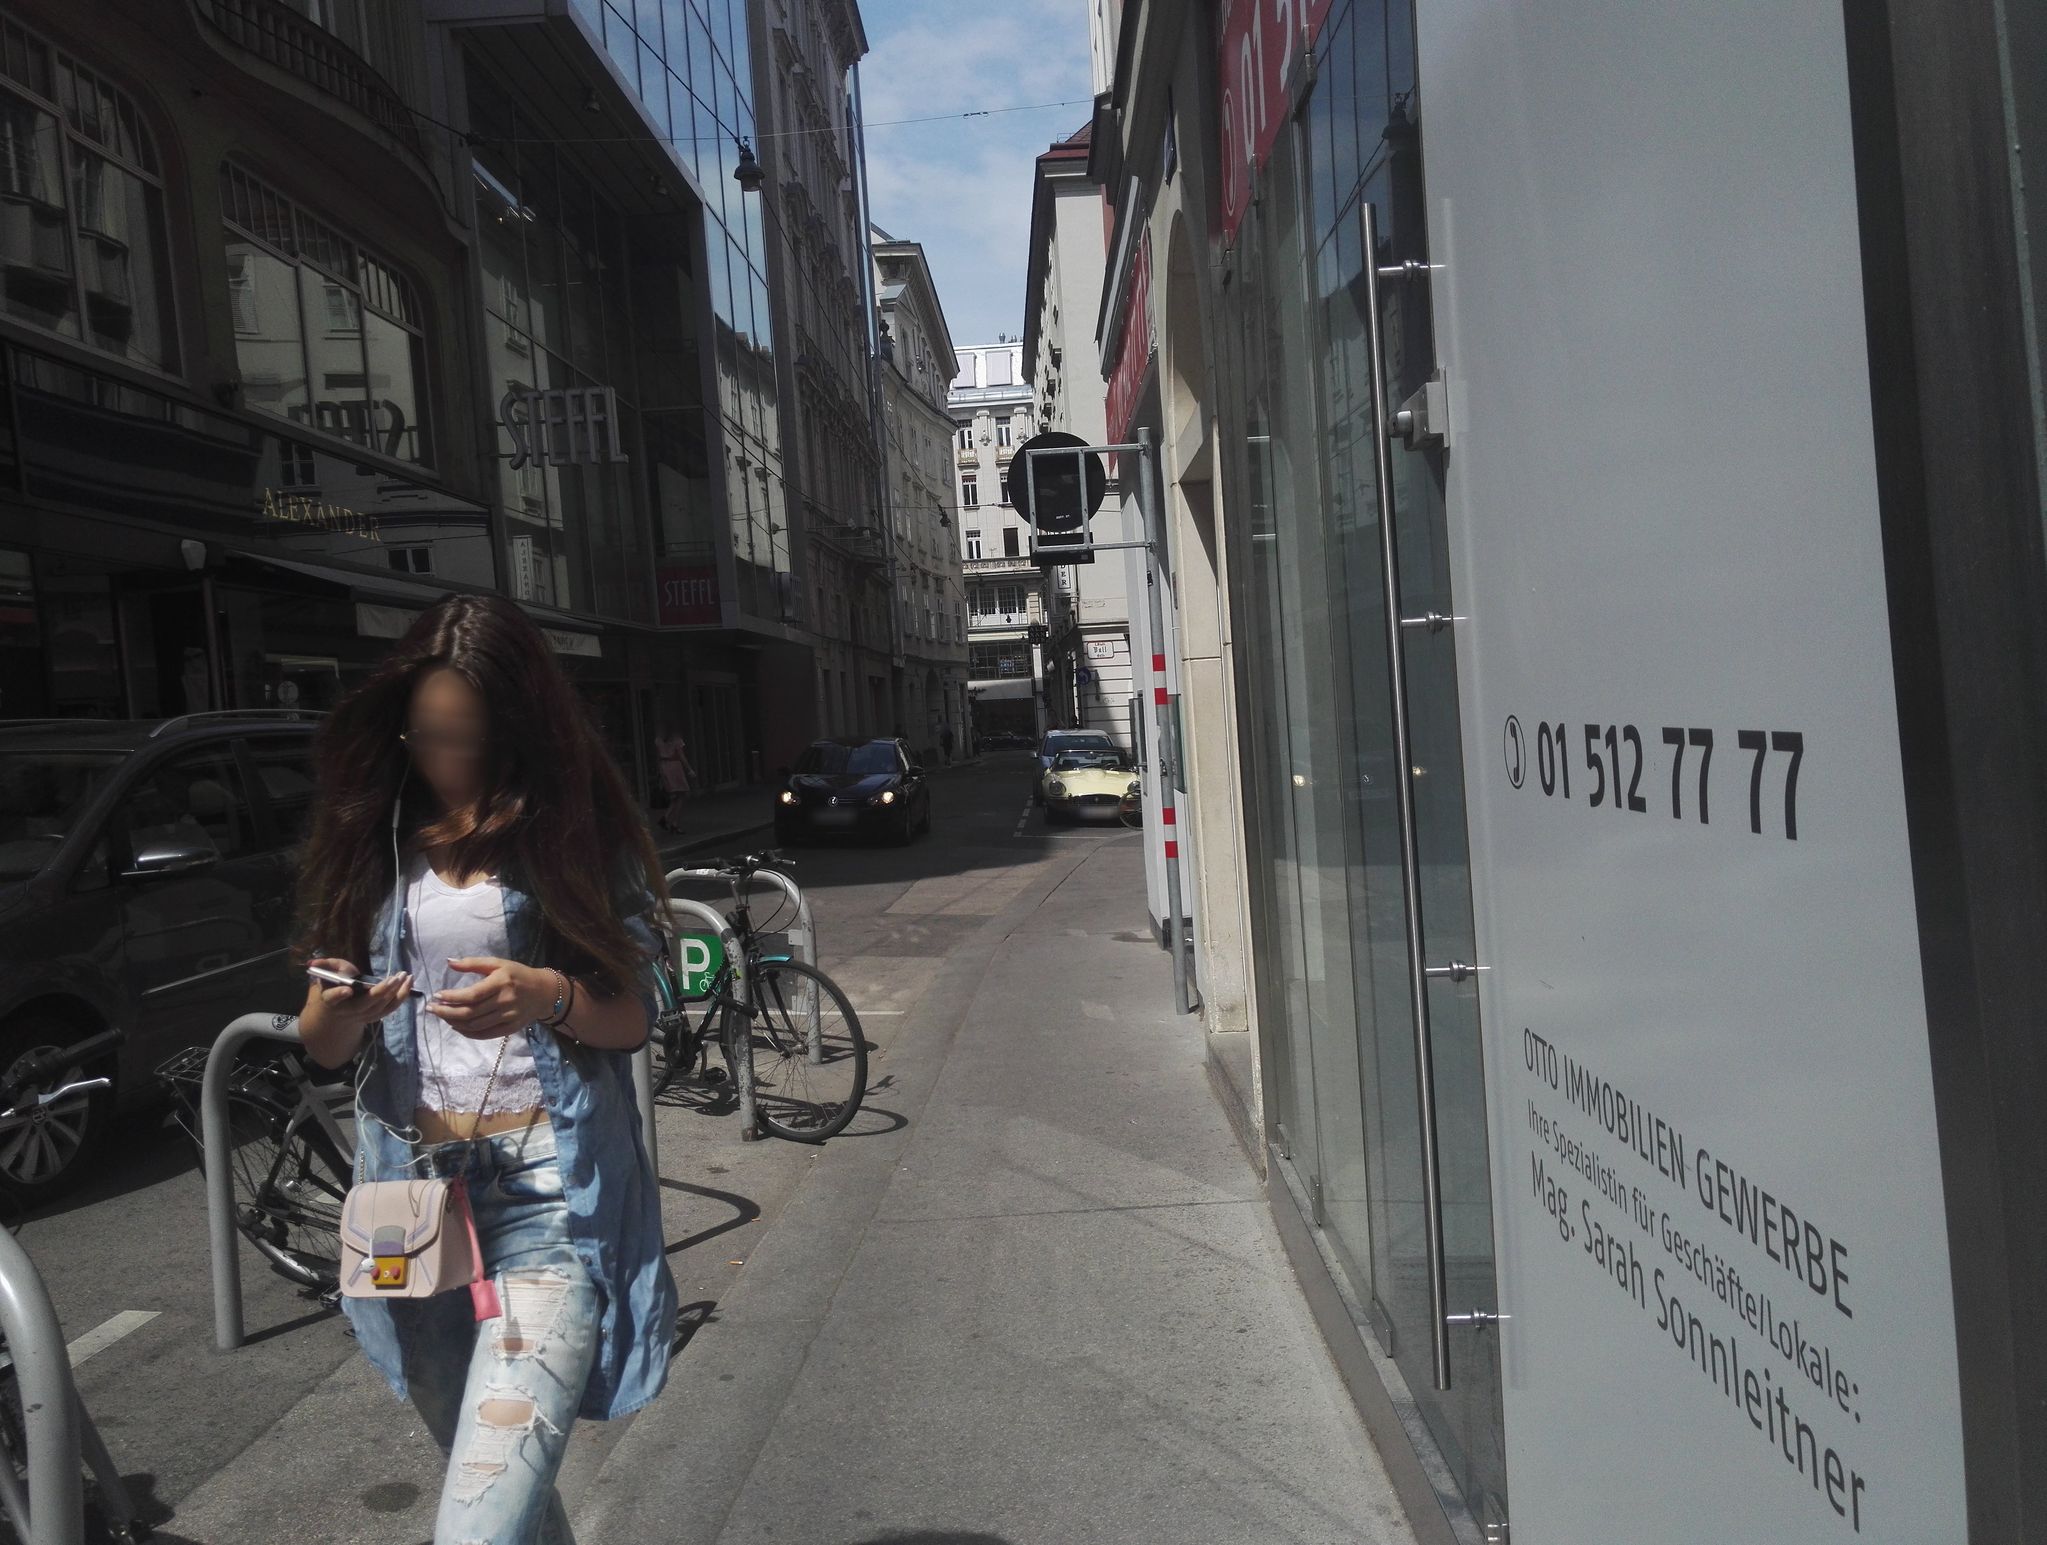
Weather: clear
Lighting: day
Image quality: good
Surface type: walking surface
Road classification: residential
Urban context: urban centre
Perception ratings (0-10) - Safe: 3.78, Lively: 5.52, Beautiful: 6.8, Boring: 2.11, Depressing: 4.43, Wealthy: 5.39